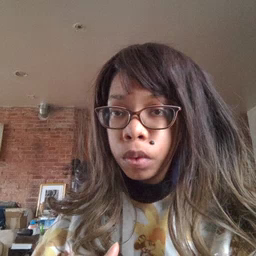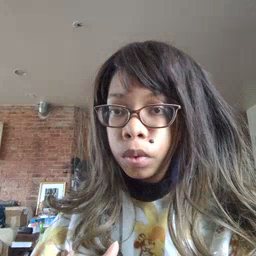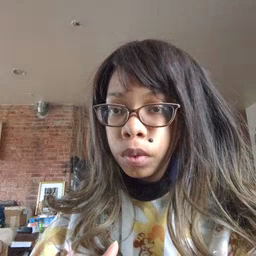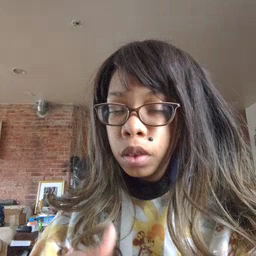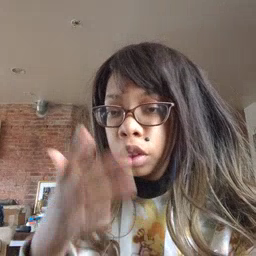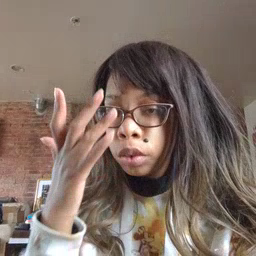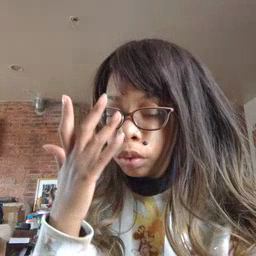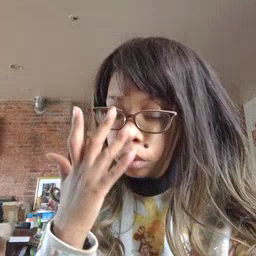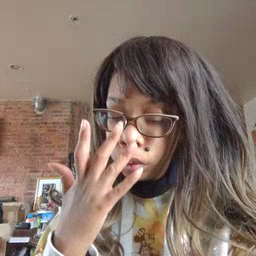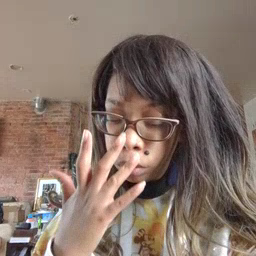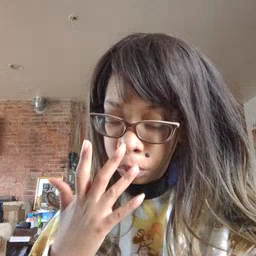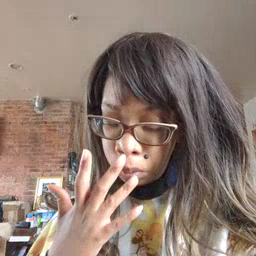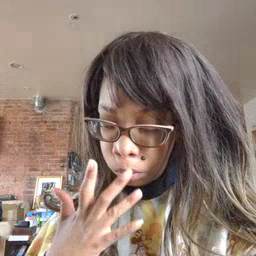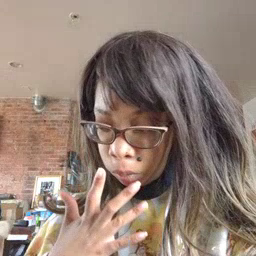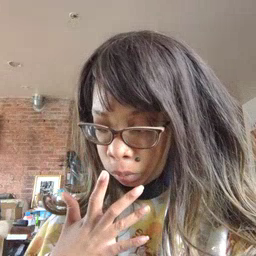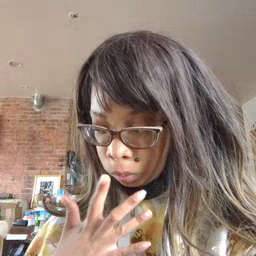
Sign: sad